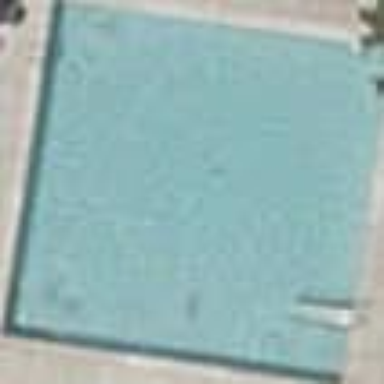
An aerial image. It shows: Swimming pool located in leisure land.